Question: I'm building an aplication C# with WFP, I'm trying to draw shapes, each shape belongs to a class and such class contains a Polygon for the outer shape, and 1 to 3 Polylines to make it look like real 2D object, this way I can change some properties of the whole shape on the fly (Colors, Visibility, etc)
I must say that some Polylines are created by a loop according to the desired height and width
but righ now I'm facing a probem with the render of some PolyLines
If you use paint to represent the points extracted at the end of the debugging, points are in correct location (x,y) but the final picture is not too accurate , I want the final result to look like bitmap pixels, without shadow, blur or edge effects..
this is an example (Panel is the name given to the grid)
'''
public partial class Window1 : Window {
private Polyline zigzag;
public Window1() {
InitializeComponent();
PointCollection points = new PointCollection();
ArrayList axisX = new ArrayList();
ArrayList axisY = new ArrayList();
zigzag = new Polyline();
zigzag.Stroke = Brushes.Black;
int count = 1;
Boolean increase = true;
//the number 60 in this loop is to represent the width of the main shape
for (int p = 3; p < 60 - 3; p++) {
if (count == 1) {
axisX.Add(p);
axisY.Add(5);
increase = true;
}
if (count == 4) {
axisX.Add(p);
axisY.Add(2);
increase = false;
}
if (increase) {
count++;
}
else {
count--;
}
}
for (int i = 0; i < axisX.Count; i++) {
//the number 10 is to represent the position where the Poliline is to be placed
int tmpx = 10 + (int)axisX[i];
int tmpy = 10 + (int)axisY[i];
points.Add(new Point(tmpx, tmpy));
}
this.zigzag.Points = points;
RenderOptions.SetEdgeMode(Panel , EdgeMode.Aliased);
Panel.Children.Add(zigzag);
}
}
'''
The picture shows the drawn zigzag on above, and the way it should look like below

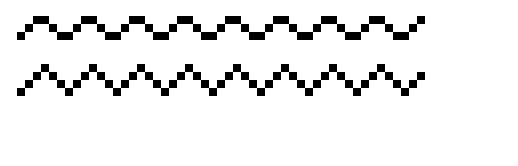
Answer: The coordinate system has its origin on the top left corner of the top left pixel. To hit the pixel in the middle, you must specify coordinates like 3.5 etc.
I shortened your code a little, I hope you don't mind. (Still does the same, just less lines)
'''
PointCollection points = new PointCollection();
zigzag = new Polyline();
zigzag.Stroke = Brushes.Black;
for (int i = 1; i < 60 - 3; i = i + 3)
{
points.Add(
new Point(
10.5f + i,
10.5f + (i % 2 == 0 ? 2 : 5)
));
}
this.zigzag.Points = points;
RenderOptions.SetEdgeMode(Panel1, EdgeMode.Aliased);
Panel1.Children.Add(zigzag);
'''
I increased the translation from 10 to 10.5 in both directions. The fractional part should be 0.5 to indicate the center of the pixel.